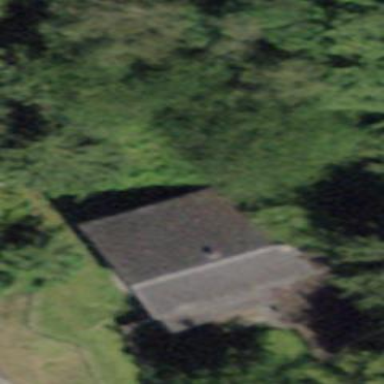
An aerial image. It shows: Simple house.